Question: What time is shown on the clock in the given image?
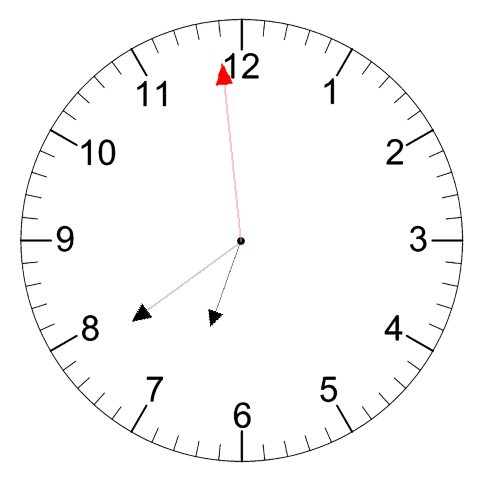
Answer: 06:38:59